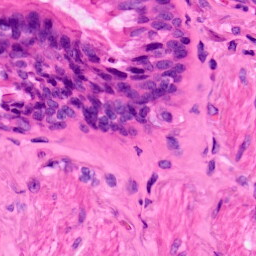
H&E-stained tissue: Lung